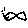
Label: fish